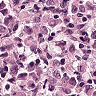
Metastatic tissue present: yes